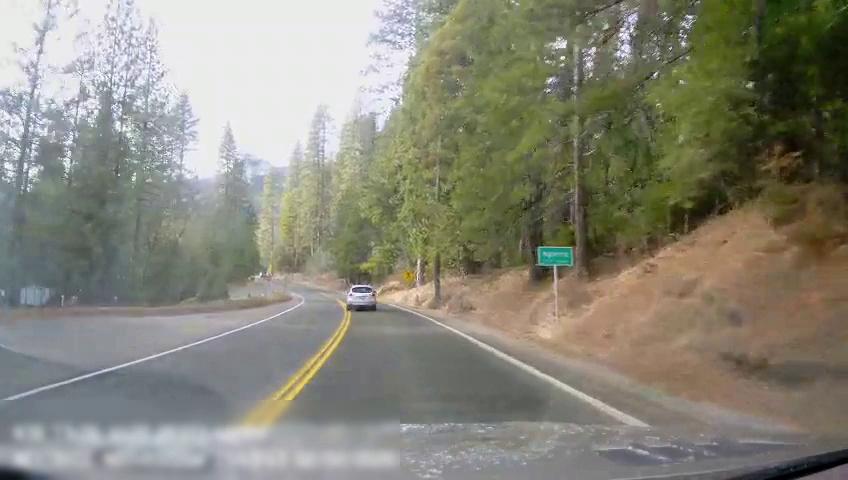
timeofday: Day
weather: Sunny
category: Drivable Space
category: Vehicles | Car
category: Lanes | Opposite Lane
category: Lanes | Current Lane
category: Lanes | Current Lane
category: Lanes | Current Lane
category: Traffic | Signs
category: Traffic | Signs